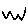
Label: zigzag